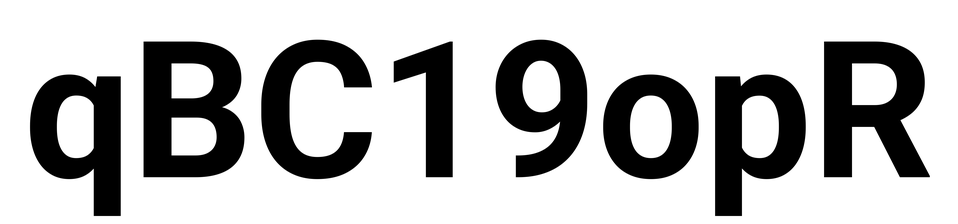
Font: Roboto_Bold